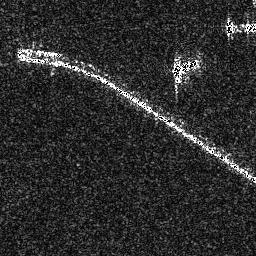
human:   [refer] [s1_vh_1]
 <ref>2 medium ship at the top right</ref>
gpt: <box>[[66, 21, 78, 32, 0]], [[86, 5, 99, 14, 0]]</box>